Milling tool wear sample.
Tool blade image: 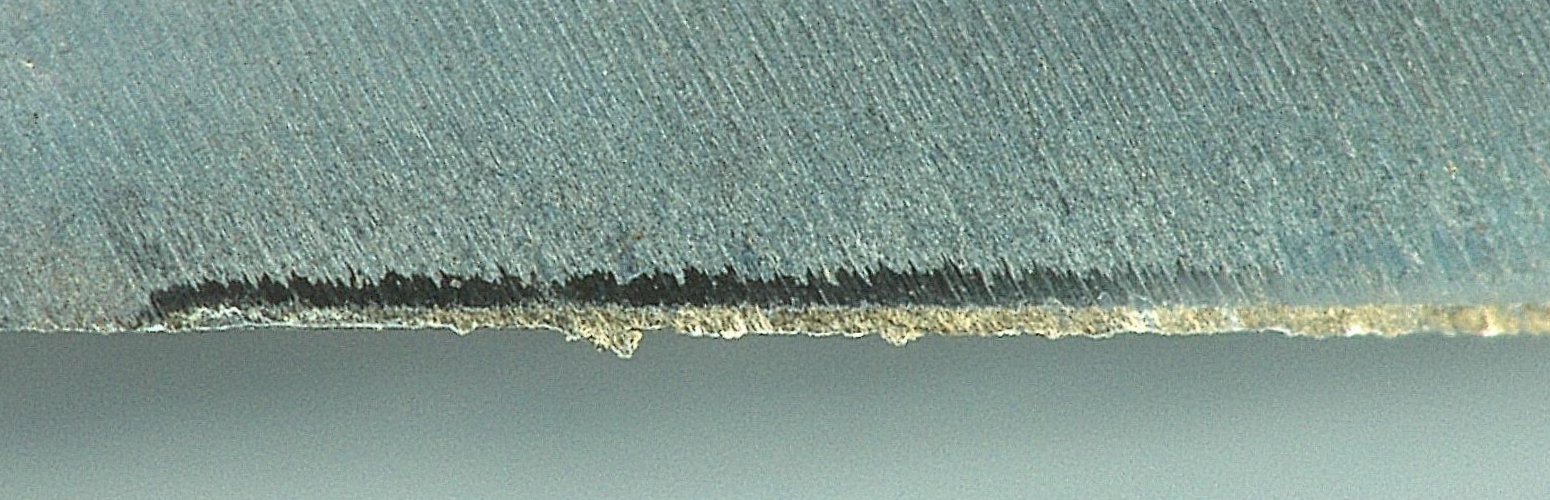
Chip image: 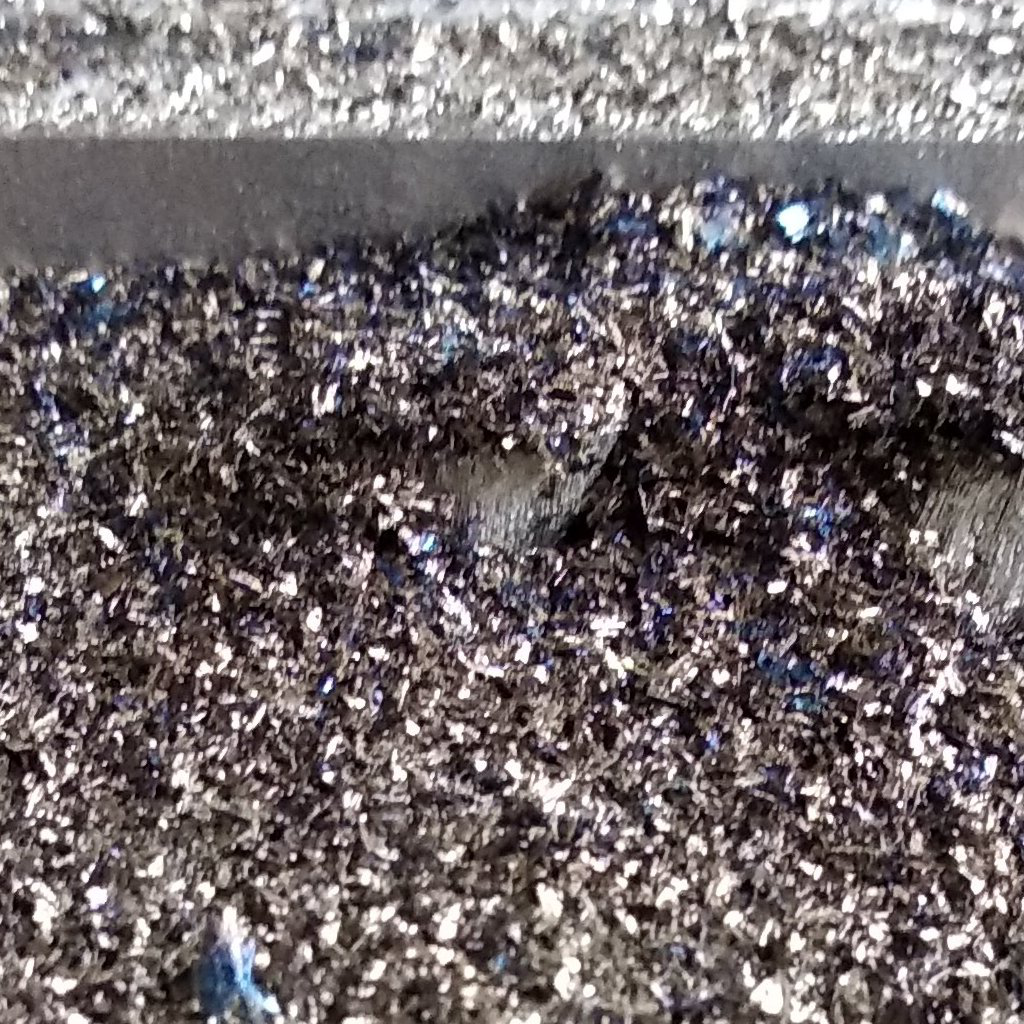
Workpiece image: 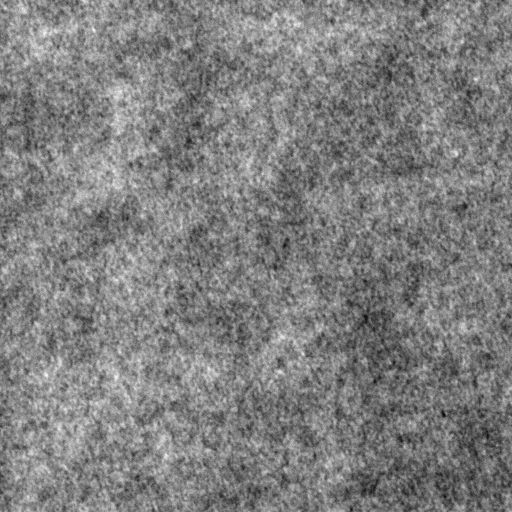
Tool wear state: used
Gaps: 0
Flank wear: 84.6
Overhang: 43.29
Force-signal Mel-spectrograms (X, Y, Z axes): 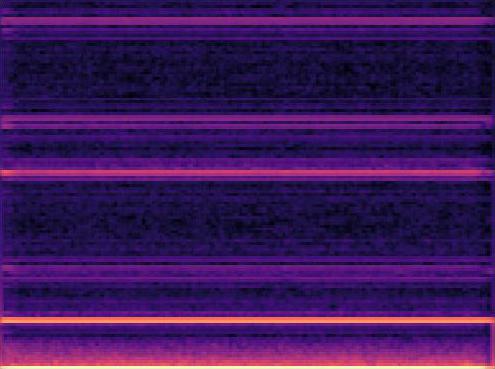 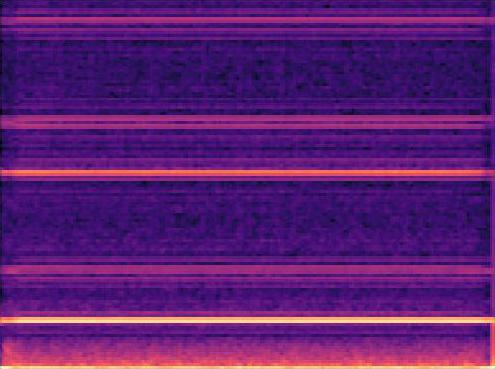 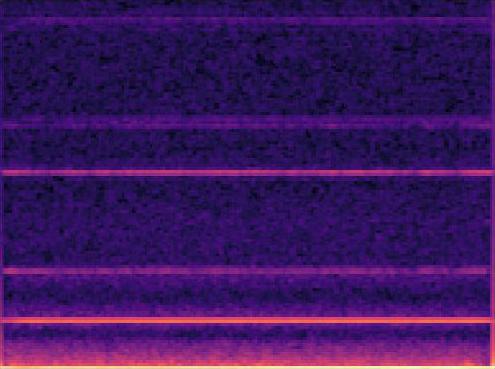
Force-signal scalograms (X, Y, Z axes): 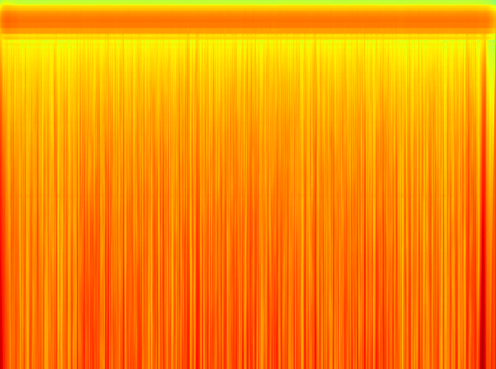 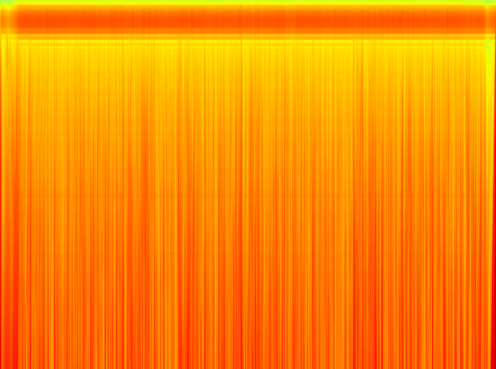 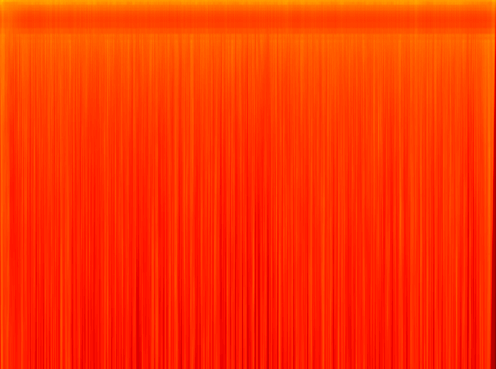
Force phase: accelerated_severe_wear